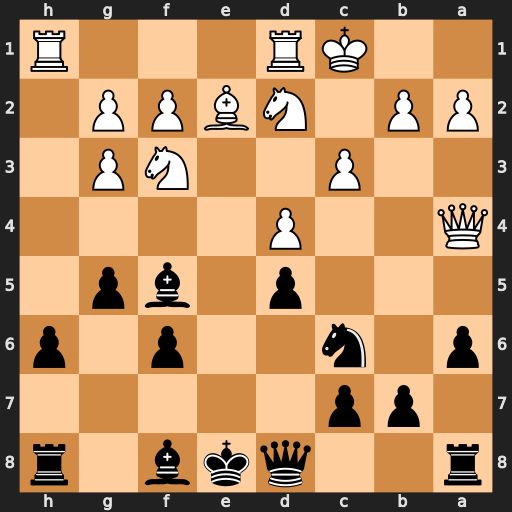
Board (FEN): r2qkb1r/1pp5/p1n2p1p/3p1bp1/Q2P4/2P2NP1/PP1NBPP1/2KR3R
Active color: b
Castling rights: kq
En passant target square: -
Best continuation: b5 Qb3 Na5